Field crop: maize
Growth stage: 1
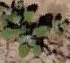
Species: chenopodium